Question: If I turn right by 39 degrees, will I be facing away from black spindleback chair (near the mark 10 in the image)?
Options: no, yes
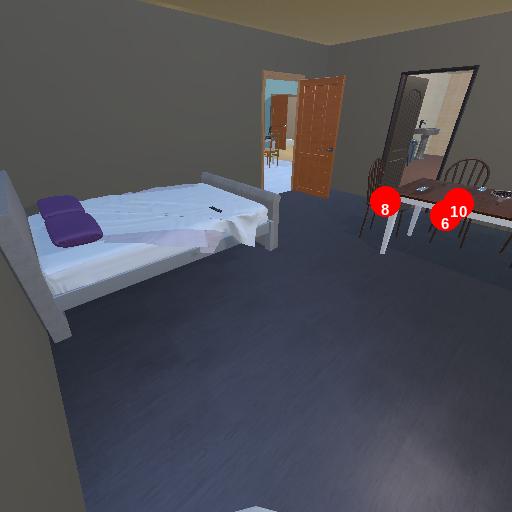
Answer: no